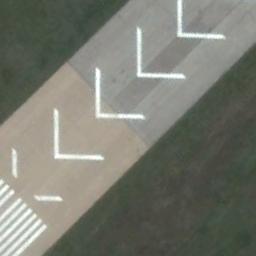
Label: runway